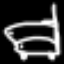
Label: bed